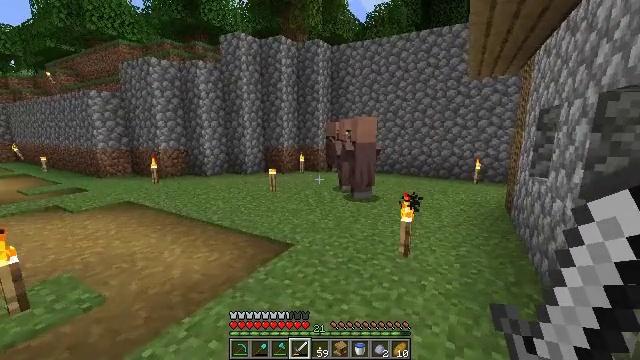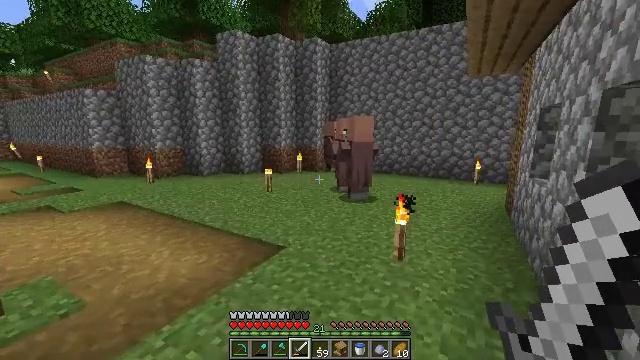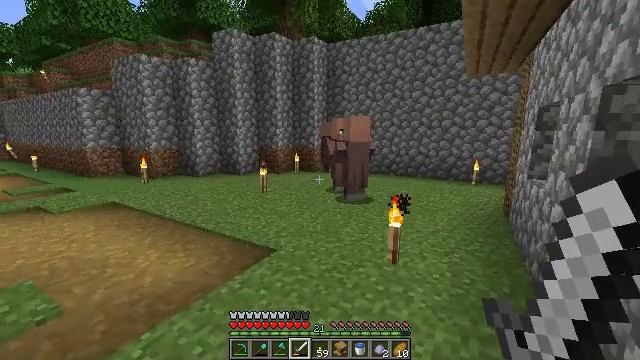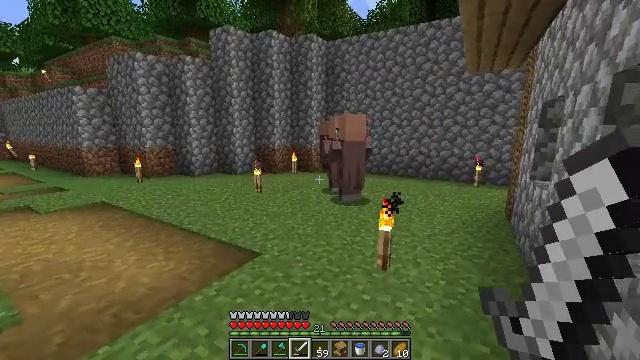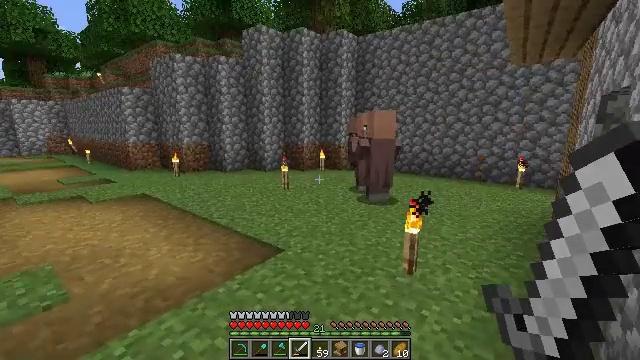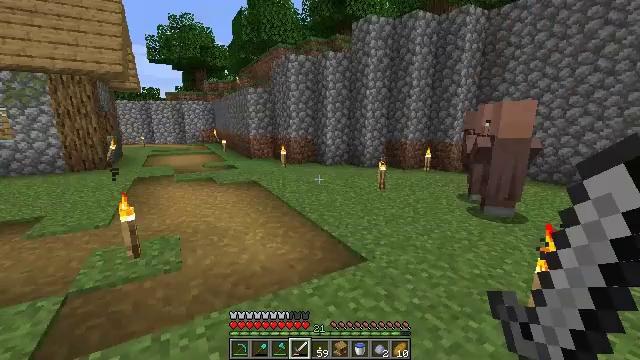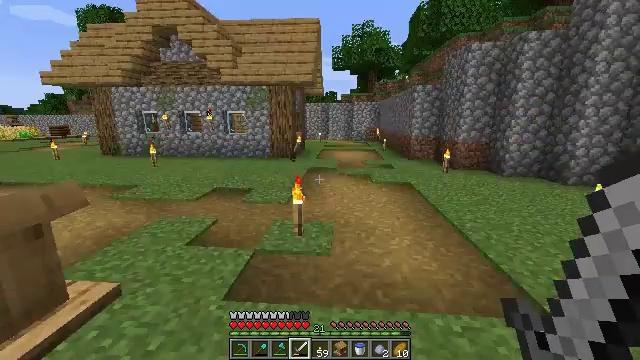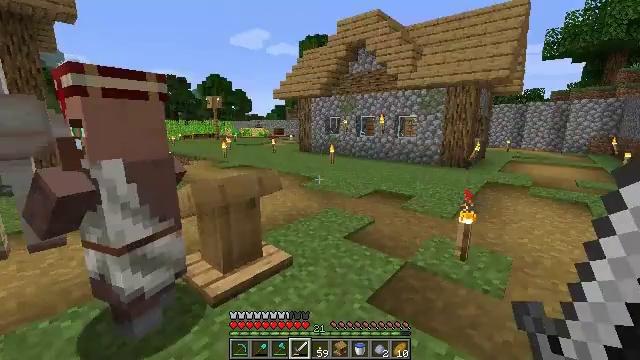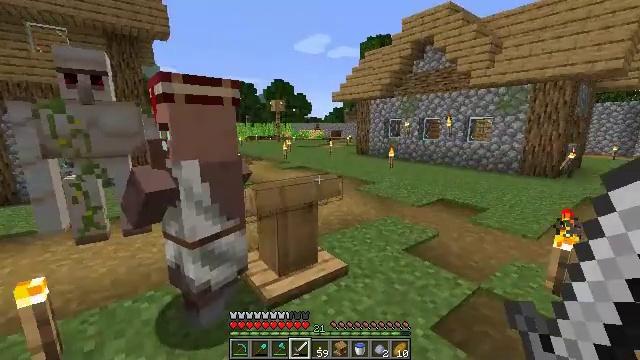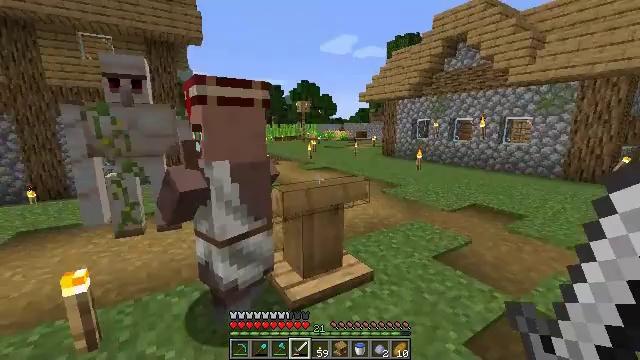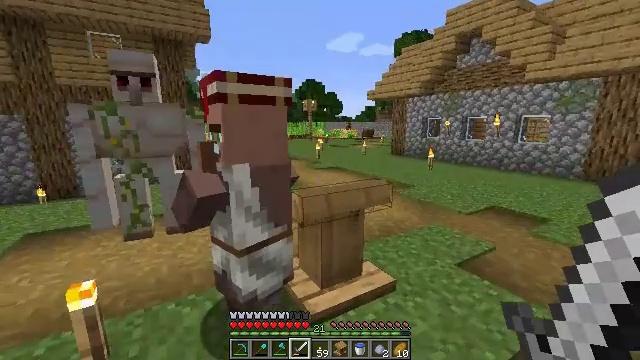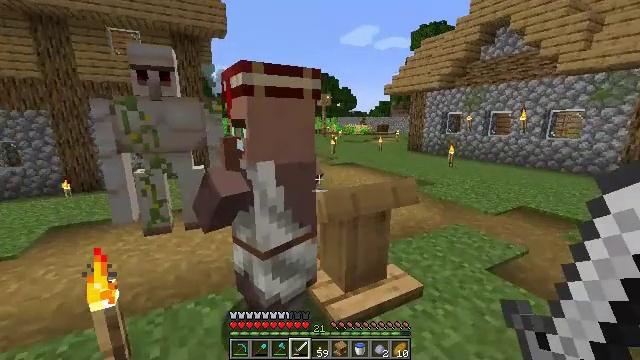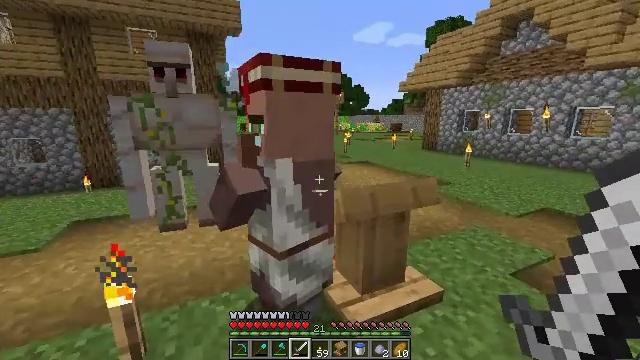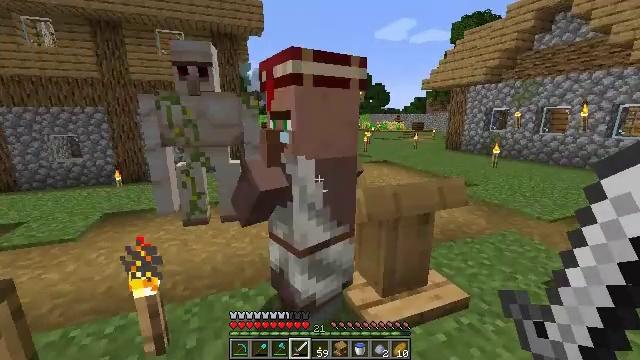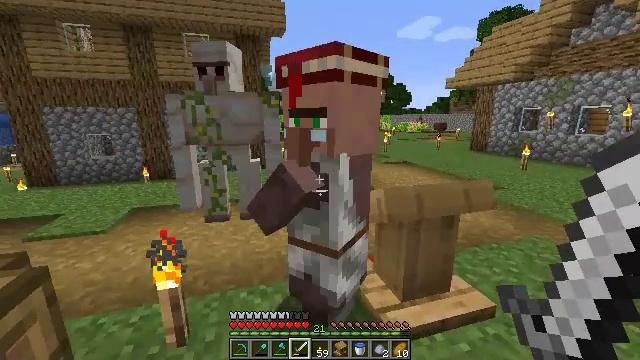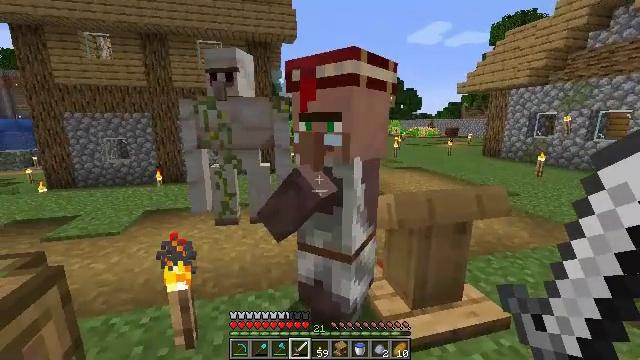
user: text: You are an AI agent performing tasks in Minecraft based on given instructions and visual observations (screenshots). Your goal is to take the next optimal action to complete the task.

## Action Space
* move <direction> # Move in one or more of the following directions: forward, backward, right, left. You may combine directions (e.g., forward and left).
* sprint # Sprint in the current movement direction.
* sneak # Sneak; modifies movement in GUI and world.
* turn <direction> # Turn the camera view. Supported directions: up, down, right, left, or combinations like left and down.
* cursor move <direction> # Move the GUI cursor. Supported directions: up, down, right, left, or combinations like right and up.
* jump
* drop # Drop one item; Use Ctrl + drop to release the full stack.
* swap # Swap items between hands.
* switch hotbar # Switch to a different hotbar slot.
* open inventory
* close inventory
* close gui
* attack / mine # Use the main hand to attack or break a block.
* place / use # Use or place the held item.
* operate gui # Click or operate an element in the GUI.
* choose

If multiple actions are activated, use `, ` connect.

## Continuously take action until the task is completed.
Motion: motion action
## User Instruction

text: Collect sugar cane near water sources.
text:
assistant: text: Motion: move forward and move right
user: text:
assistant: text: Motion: move forward and move right
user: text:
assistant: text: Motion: move forward and move right
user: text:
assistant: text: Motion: move forward, turn left
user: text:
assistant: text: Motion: move forward, turn left and down
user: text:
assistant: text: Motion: move forward, turn left
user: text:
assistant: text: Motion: move forward and move left, turn left
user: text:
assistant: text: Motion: move forward and move left, turn left
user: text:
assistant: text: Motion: move forward and move left, turn left
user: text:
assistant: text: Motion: move forward and move left, turn left
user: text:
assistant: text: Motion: turn left and down
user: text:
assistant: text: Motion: turn left
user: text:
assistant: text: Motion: turn left
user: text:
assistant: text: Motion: turn left
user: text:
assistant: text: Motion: turn left and up
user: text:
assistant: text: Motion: no_op
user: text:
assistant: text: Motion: use / place
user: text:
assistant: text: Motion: use / place
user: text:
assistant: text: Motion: no_op
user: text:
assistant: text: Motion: no_op
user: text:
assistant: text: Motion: turn up
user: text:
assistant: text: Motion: open gui
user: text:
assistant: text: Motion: no_op
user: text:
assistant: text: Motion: no_op
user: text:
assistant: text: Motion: no_op
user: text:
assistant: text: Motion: no_op
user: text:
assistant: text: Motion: no_op
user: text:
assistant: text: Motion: no_op
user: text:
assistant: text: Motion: no_op
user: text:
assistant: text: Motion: no_op